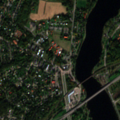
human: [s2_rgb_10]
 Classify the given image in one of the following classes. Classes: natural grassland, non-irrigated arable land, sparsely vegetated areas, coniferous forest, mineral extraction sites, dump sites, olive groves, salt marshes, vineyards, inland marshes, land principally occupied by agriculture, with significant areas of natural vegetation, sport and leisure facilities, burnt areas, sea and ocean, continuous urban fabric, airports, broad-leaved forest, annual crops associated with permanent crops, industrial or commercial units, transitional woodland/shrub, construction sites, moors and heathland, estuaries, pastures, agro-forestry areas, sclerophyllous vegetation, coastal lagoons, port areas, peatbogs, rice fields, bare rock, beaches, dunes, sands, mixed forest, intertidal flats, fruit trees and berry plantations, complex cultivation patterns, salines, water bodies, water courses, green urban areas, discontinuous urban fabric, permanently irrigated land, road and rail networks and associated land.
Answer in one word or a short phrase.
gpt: discontinuous urban fabric, industrial or commercial units, mixed forest, water courses